Question: This is my form and I'm trying to send the id and the title of a product to the controller but I have no clue why I got null as a value.
show.blade.php:
'''
<form action="{{ route('cart.store') }}" method="POST">
@csrf
<input type="hidden" name="product_id" value="{{ $product->id }}">
<input type="hidden" name="product_name" value="{{ $product->title }}">
<button type="submit" class="ps-btn mb-10">J'encheris <i class="ps-icon-next"></i></button>
</form>
'''
web.php:
'''
Route::post('/MesEnchers/ajouter', 'CartController@store')->name('cart.store');
'''
CartController.php :
'''
public function store(Request $request)
{
dd($request->id, $request->title);
}
'''

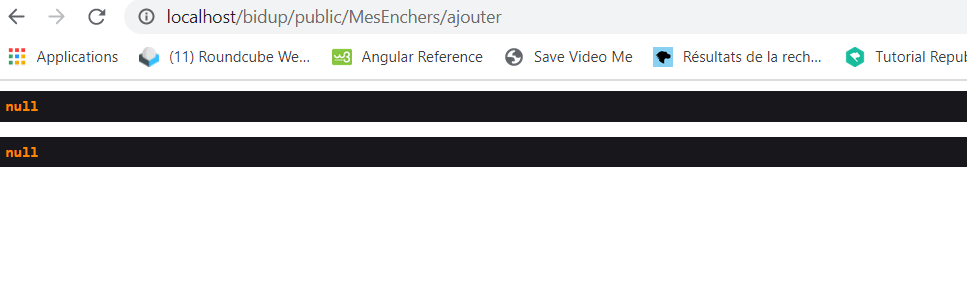
Answer: Your variables are 'product_id' & 'product_name' not 'id' & 'title'
try
'''
public function store(Request $request)
{
dd($request->product_id, $request->product_name);
}
'''